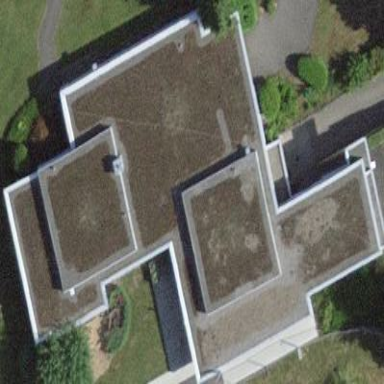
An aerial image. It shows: Kindergarten building.